Question: When my program starts, I want it to immediately fill the "Calendar" class with all years/months/days from 1/1/1875 until 31/12/2025. I'm having trouble creating this "Calendar" class, I don't really know what my options are with C++.

What's the best way to realize this? Should the day/month/year be a multimap, and if so; how can I efficiently use that multimap to achieve what I'm trying to do (can multimaps even hold more than 2 objects?)? Or maybe the class shouldn't be a class at all, but the whole thing should be turned into a multimap?
I made this "calendar" project up as an example, but I think my question really comes down to:
"How do I design a class (or alternative) that can hold multiple layers of data that are linked and easy to control/access".
And by 'control' I mean add/delete/check-if-already-exists etc.
So maybe something like this (ignoring my example in the picture):
'''
calendar.addYear(1998) //Add 1998 to the year stack (array?) inside the "calendar" object.
calendar.addMonth(1,0) //Add month 1 (january) to month stack (array?) keeping year-array position 0 as a reference, so we know what year this month belongs to.
calendar.addDay(1,0) //Add day 1 to day stack (array?) keeping month-array position 0 as a reference, so we know which month this day belongs to.
'''
An example of something that I would want to programatically achieve with a class like this is:
'''
//This is a magical GUI object I just made up ;D
myGUIofChoiceCreateSomeGUIobject GUIobject;
int i;
for(i=0; i < calendar.yearCount; i++;)
{
GUIobject.addYeartoGUIobject(calendar.year[i]); //Add current year to our GUI. The user can now select it, hooray!
addMonthsToYear(i); //Add months belonging to this year to our GUI.
}
addMonthsToYear(int theYear)
{
int i;
for(i=0; i < calendar.year[theYear].monthCount; i++;)
{
/*
Our made-up GUI will add the current month to the year we received as an
argument. As long as that year is selected in the GUI, our user can pick this month,
hooray!
*/
GUIobject.addMonthToGUIobject(calendar.year[theYear].month[i])
addDaysToMonth(i,theYear) //Add days to this month (not typing this one down, you can see where this is going)
}
}
'''
And as if all of this wasn't complicated enough; what is a calendar without to-do items? So the "calendar.day" needs to linked to an array/multimap/whatever of objects, which could look like this:
'''
struct stuffToDo{
std::string message;
float time;
}
'''
after which it should be easy to add an object like that to the class:
'''
stuffToDo newstuff;
newstuff.message = "Find a C++ tutor so you can stop bothering stackoverflow";
newstuff.time = 15.20;
calendar.year[2012].month[11].day[18].addObject(newstuff);
'''
I'm at a loss, what are my options here?
I'm sorry for the inconsistency between my examples, but it was kind of inevitable without knowing what I'm supposed to do, which is the essence of this question.
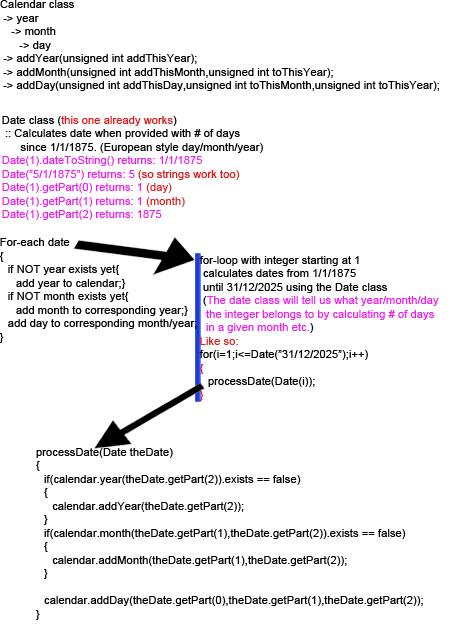
Answer: is what you need to look at..
And to help yourself you can find the
calendar class you wanna to make here
<URL>